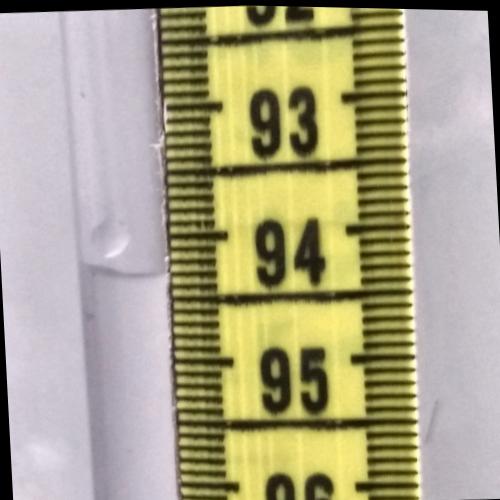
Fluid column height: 94.3 cm